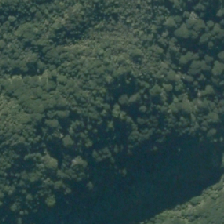
Land cover: indigenous_forest